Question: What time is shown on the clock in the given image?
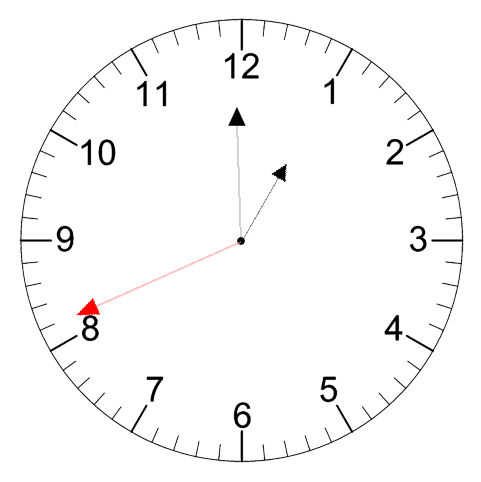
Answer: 12:59:41